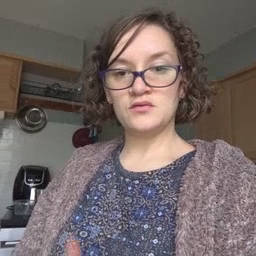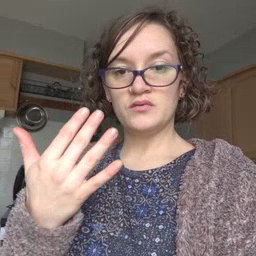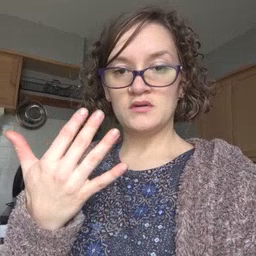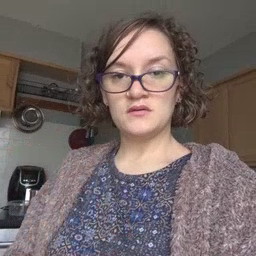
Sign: wait